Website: home-depot
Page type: payment
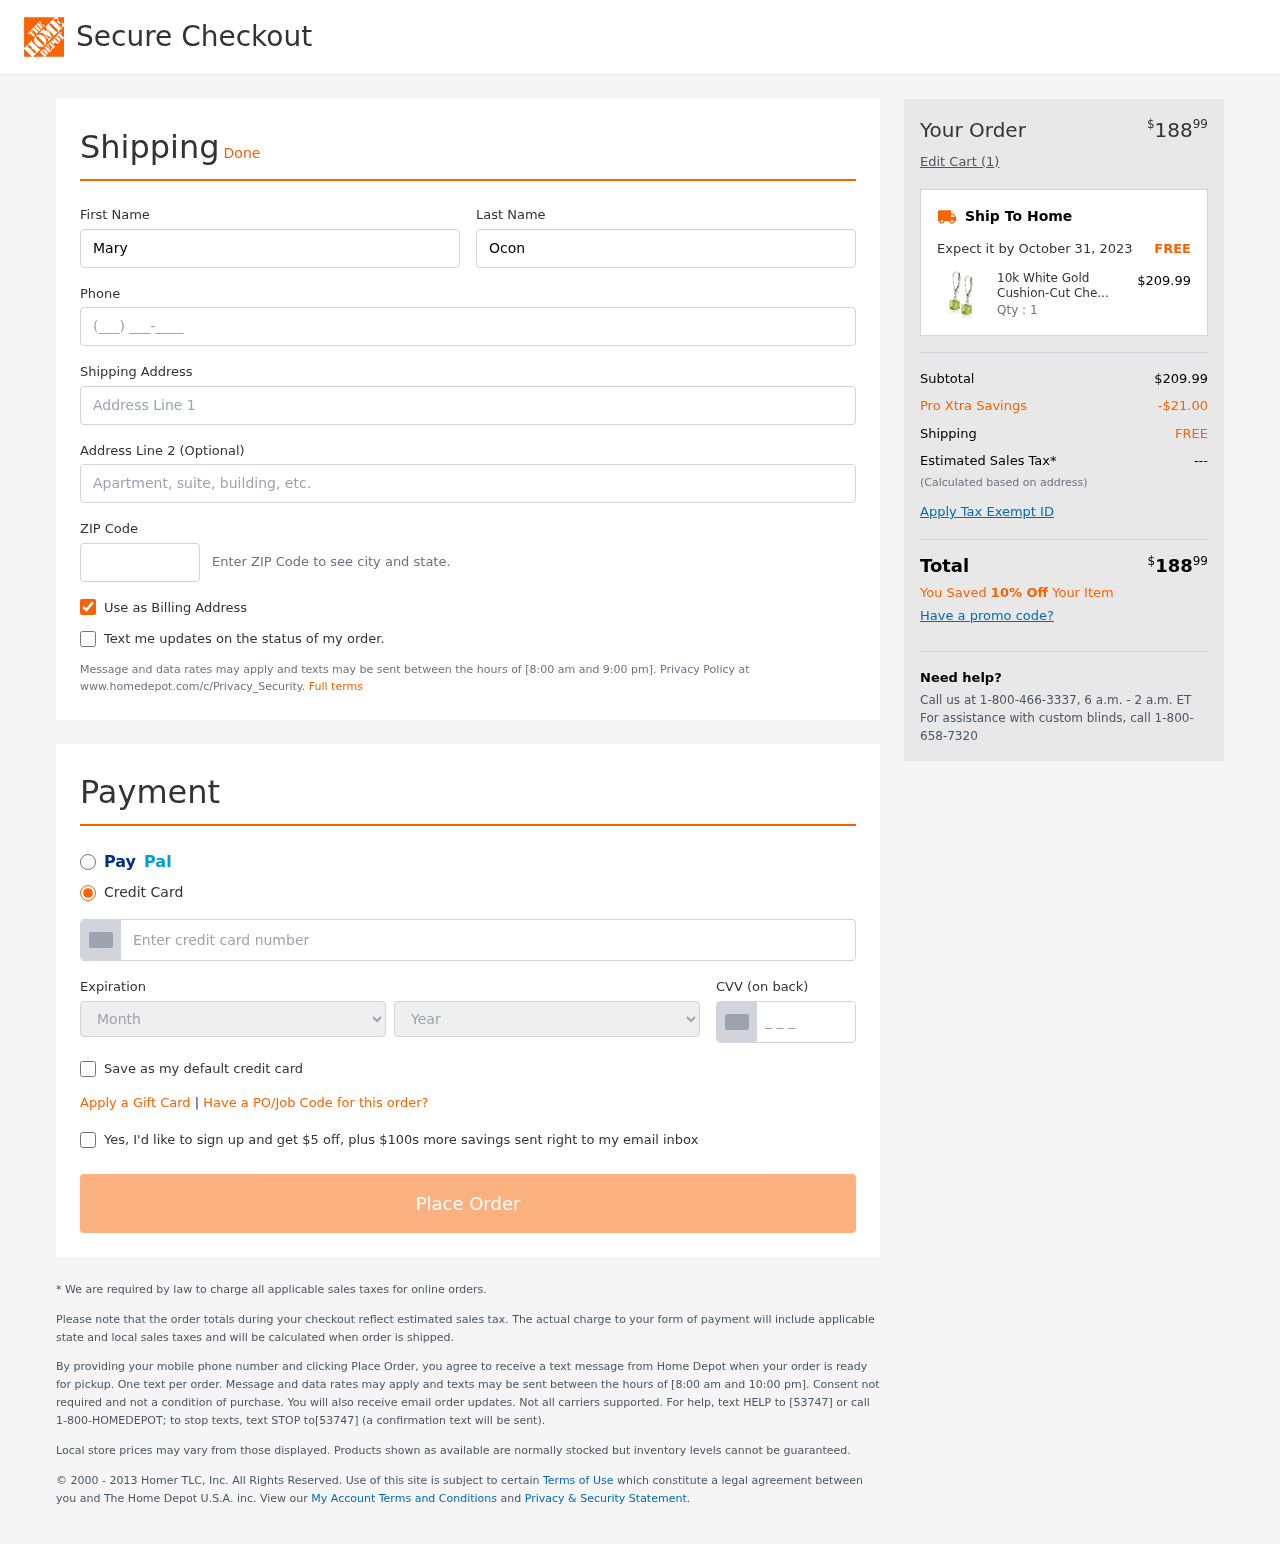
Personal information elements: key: PII_CARD_CVV
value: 4331
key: PII_CARD_EXPIRY_MONTH
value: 01
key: PII_CARD_EXPIRY_YEAR
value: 29
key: PII_CARD_NUMBER
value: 3493 4817 4524 093
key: PII_FIRSTNAME
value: Mary
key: PII_LASTNAME
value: Oconnor
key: PII_PHONE
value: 2722141813
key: PII_POSTCODE
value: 03391
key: PII_STREET
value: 704 Jeremy Cliffs
Product elements: key: PRODUCT1_NAME
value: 10k White Gold Cushion-Cut Checkerboard Peridot Leverback Earrings (6mm)
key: PRODUCT1_PRICE
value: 209.99
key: PRODUCT1_QUANTITY
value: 1
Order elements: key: ORDER_TOTAL
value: $18899
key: ORDER_NUM_ITEMS
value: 1
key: ORDER_DELIVERY_DATE
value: October 31, 2023
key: ORDER_SUBTOTAL
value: $209.99
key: ORDER_DISCOUNT
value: -$21.00
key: ORDER_SHIPPING_COST
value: FREE